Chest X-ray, AP view. Patient: 27 years old, sex F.
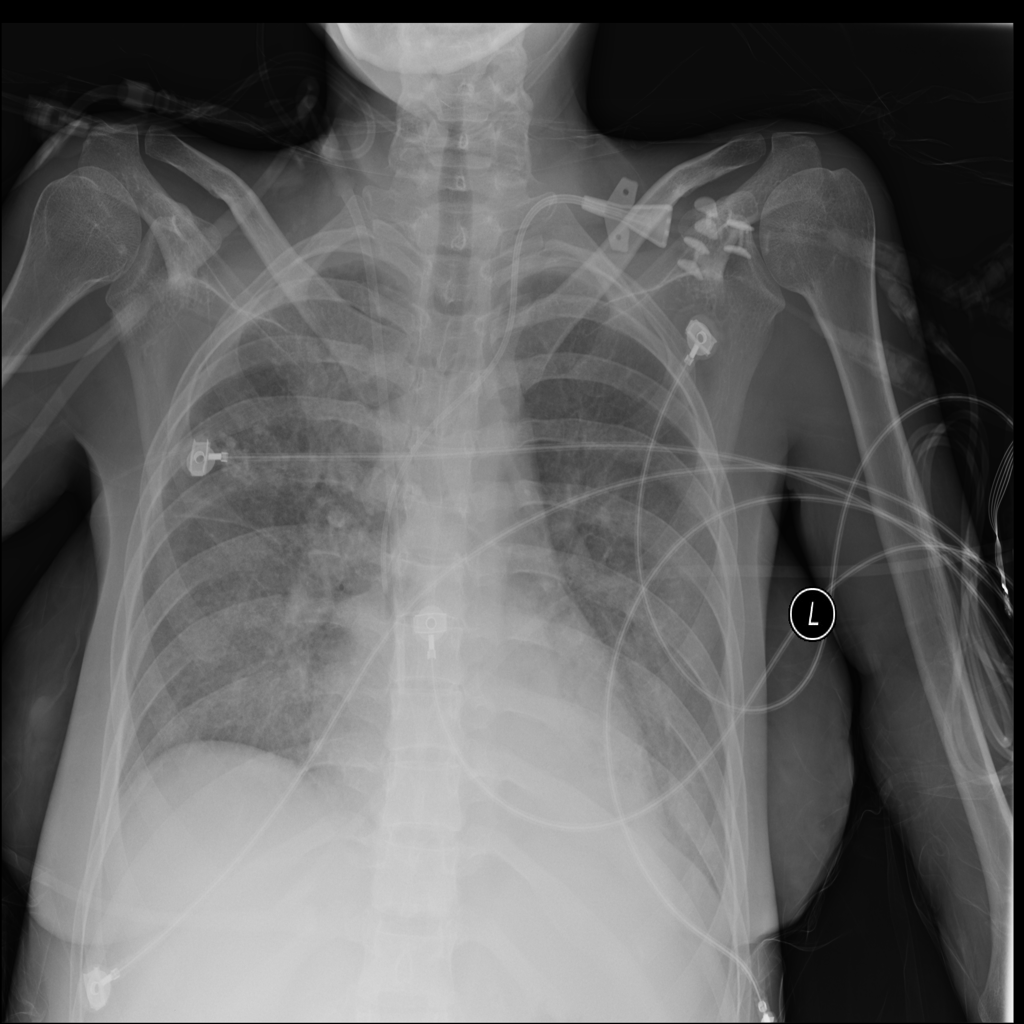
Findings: Effusion, Nodule, Pleural_Thickening